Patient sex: M
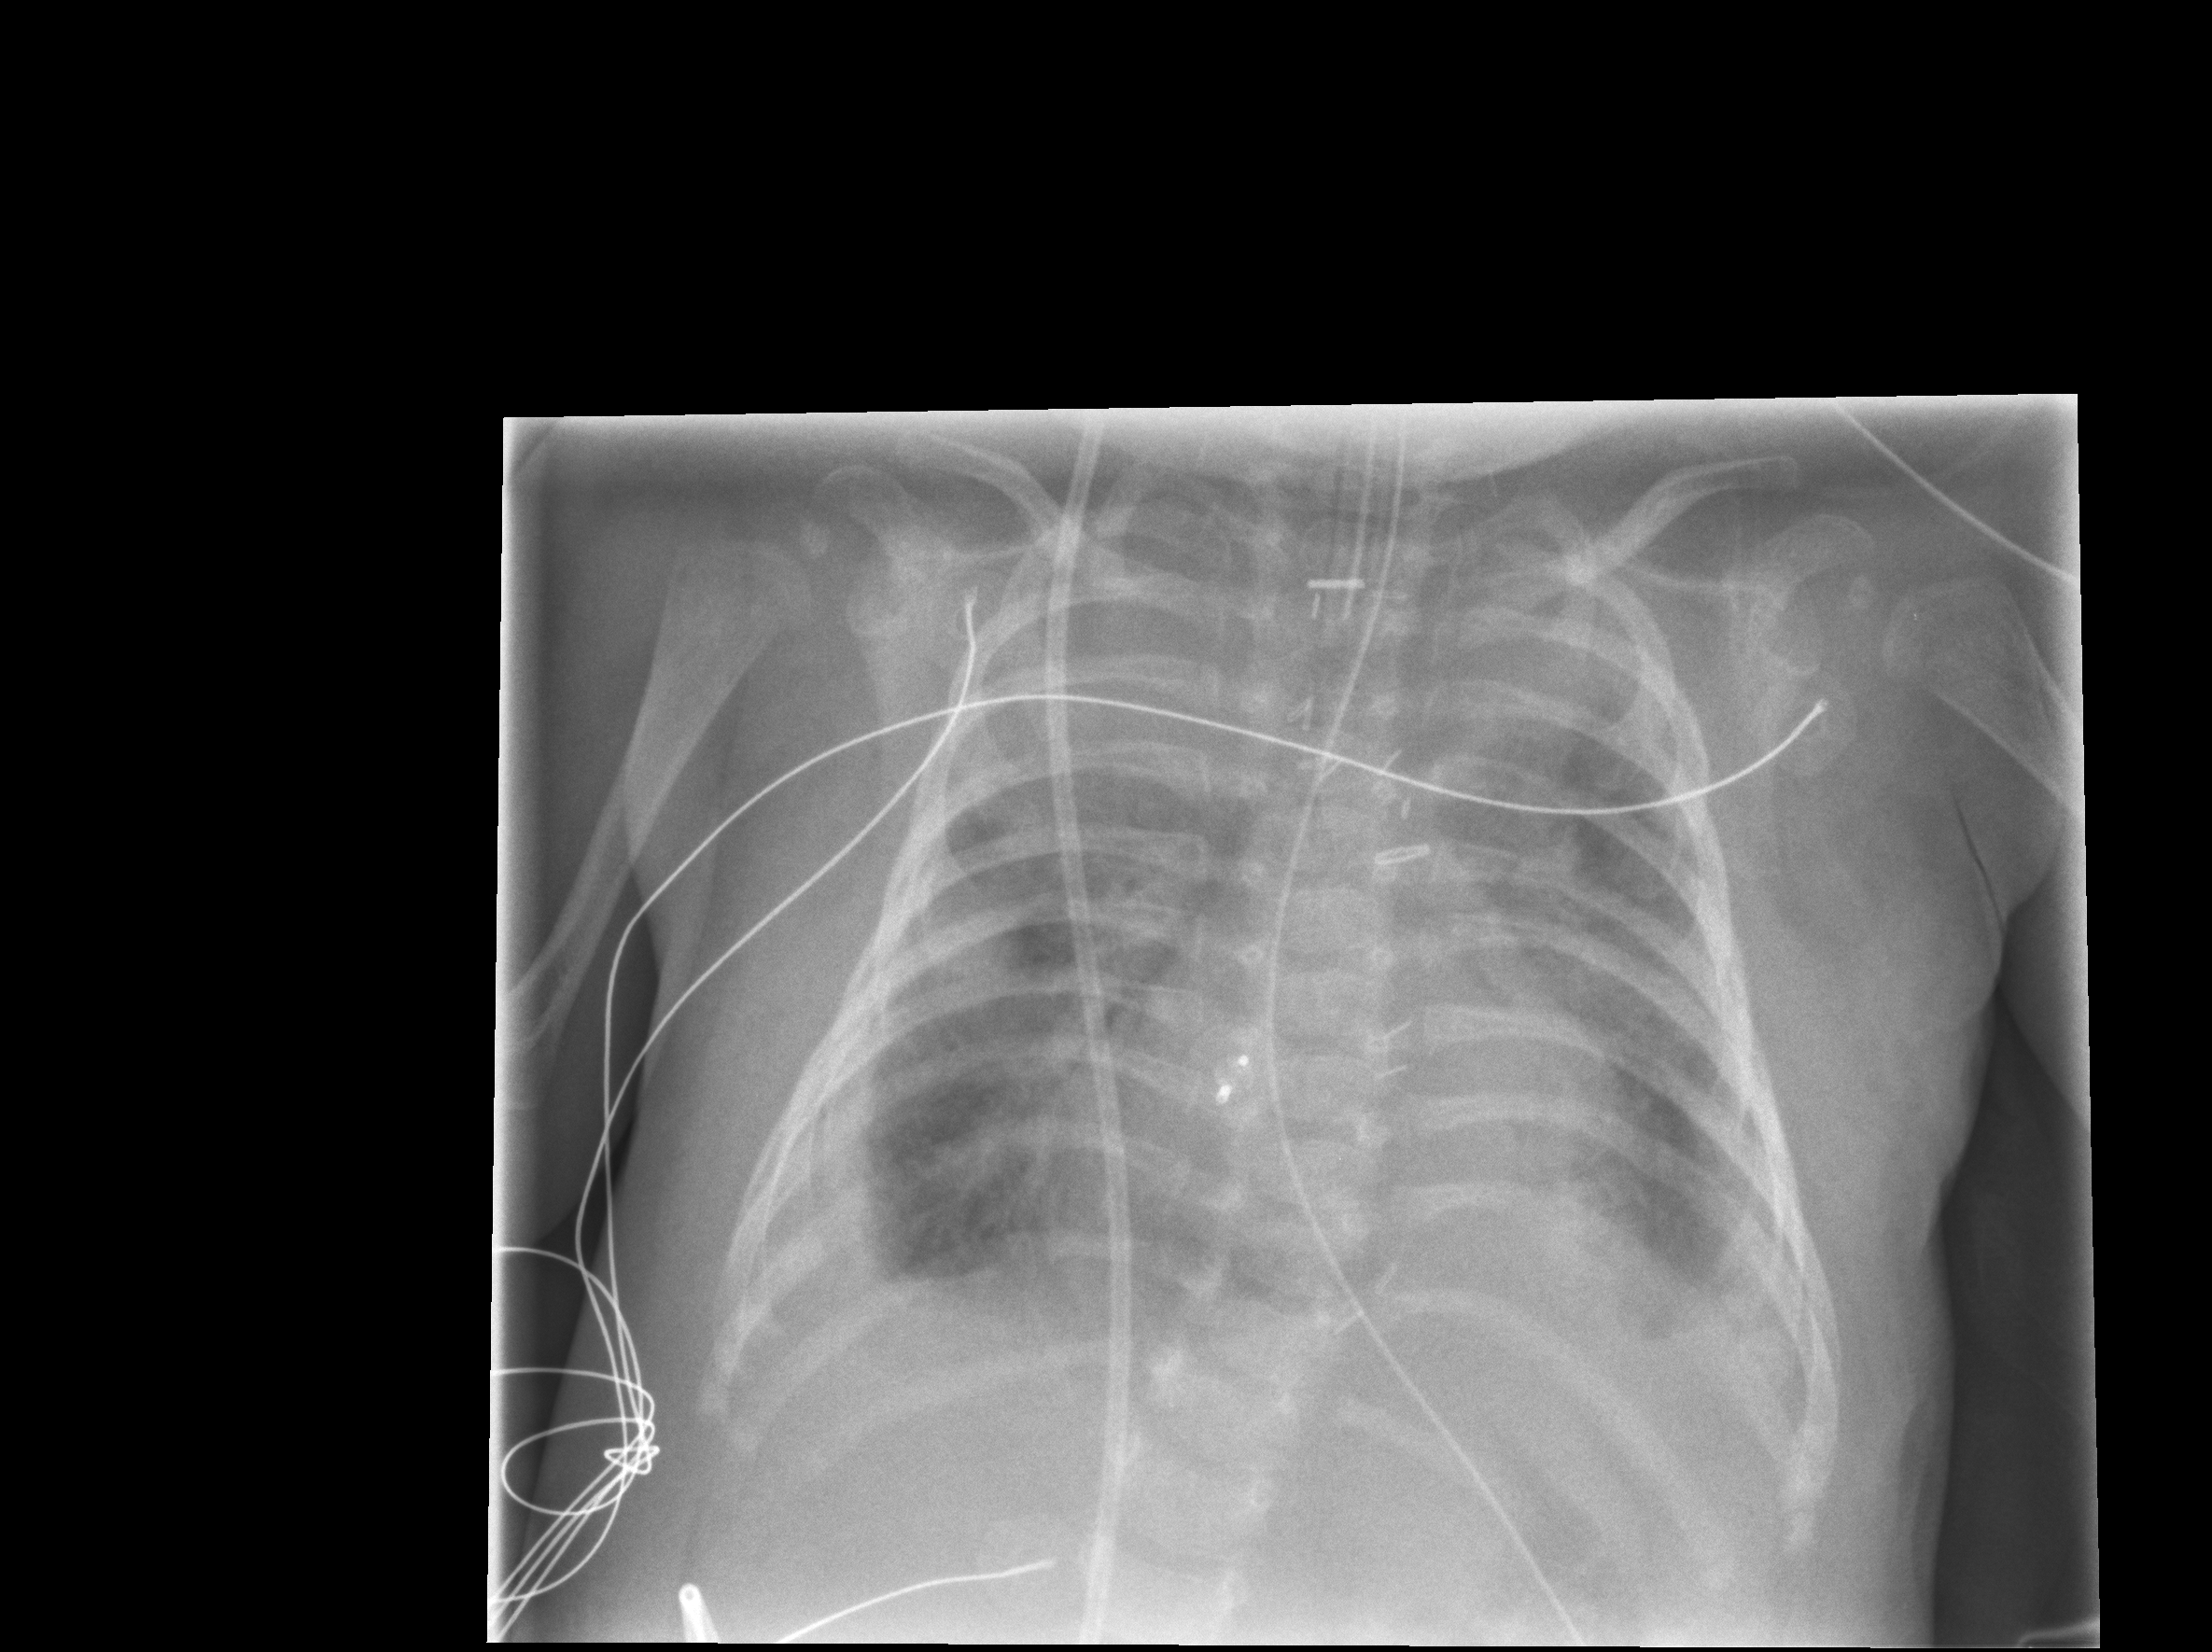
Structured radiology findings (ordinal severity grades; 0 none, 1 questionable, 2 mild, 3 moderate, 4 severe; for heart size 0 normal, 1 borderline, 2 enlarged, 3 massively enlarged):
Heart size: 0
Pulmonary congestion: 1
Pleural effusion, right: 2
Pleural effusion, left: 2
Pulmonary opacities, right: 2
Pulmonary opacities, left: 2
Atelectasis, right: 2
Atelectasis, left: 2